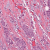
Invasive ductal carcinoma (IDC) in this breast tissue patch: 1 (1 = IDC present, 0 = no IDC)